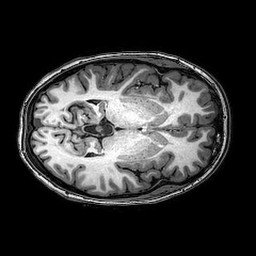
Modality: T1w
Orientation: axial
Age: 20
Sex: female
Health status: healthy
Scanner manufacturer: philips
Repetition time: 0.008303 s
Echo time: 0.00381 s